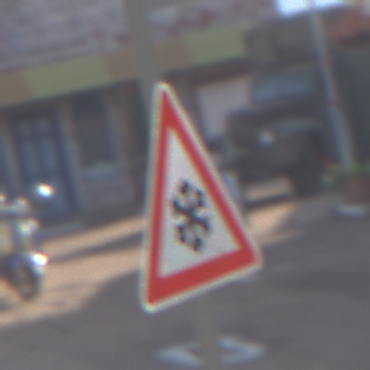
Verkehrszeichen: SchneeOderEisglaette
Umgebung: Outdoor, Special
Tageszeit: MorningAfternoon
Wetter: PartlyCloudy
Licht: Natural
Jahreszeit: NotSpecified
Kontrast: HighContrast